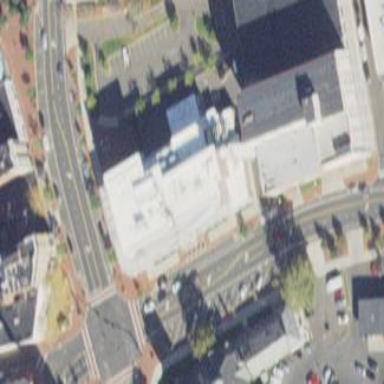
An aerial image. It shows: Police building.